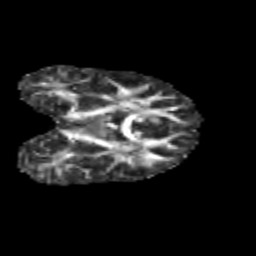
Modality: FA
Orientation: coronal
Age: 10
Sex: female
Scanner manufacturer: siemens
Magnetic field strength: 3 T
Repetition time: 3.8 s
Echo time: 0.07 s